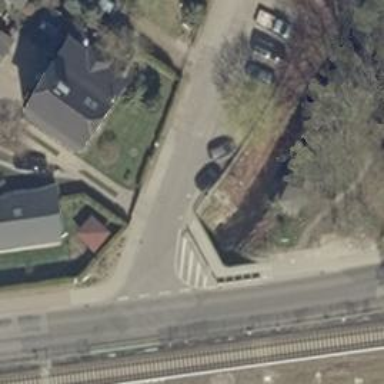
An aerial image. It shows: Unmarked crossing on the road.